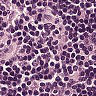
Metastatic tissue present: no